Question: When I hover a 'td' element, how do I change the opacity for all 'td' elements except the one being hovered?
<URL>

html:
'''
<table border="0" cellpadding="0" cellspacing="0">
<tr>
<td></td>
<td></td>
<td></td>
<td></td>
<td></td>
<td></td>
<td></td>
</tr>
<tr>
<td></td>
<td></td>
<td></td>
<td></td>
<td></td>
<td></td>
<td></td>
</tr>
<tr>
<td></td>
<td></td>
<td></td>
<td></td>
<td></td>
<td></td>
<td></td>
</tr>
</table>
'''
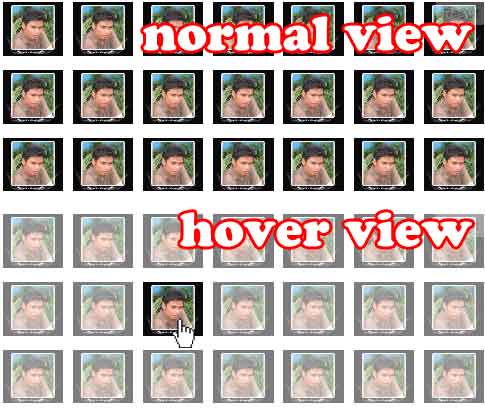
Answer: Try this I think, It will work on IE.
'''
table:hover td img {
opacity: .5;
filter:alpha(opacity=50);
}
table td img:hover {
opacity: 1;
filter:alpha(opacity=100);
}
'''
<URL>
<URL>